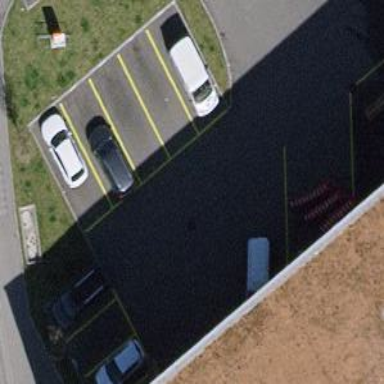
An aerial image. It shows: Road serving as parking aisle.